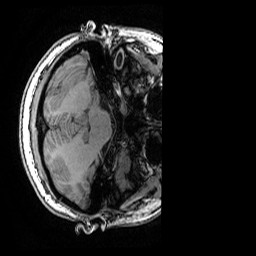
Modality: T1w
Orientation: axial
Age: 19
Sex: female
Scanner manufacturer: ge
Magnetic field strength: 3 T
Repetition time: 0.007 s
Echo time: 0.00342 s